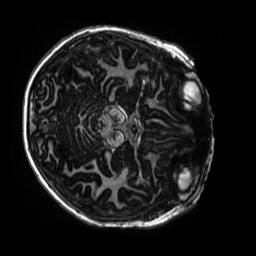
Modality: MP2RAGE
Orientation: axial
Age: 11
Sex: male
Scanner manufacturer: siemens
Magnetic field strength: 3 T
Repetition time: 4 s
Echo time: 0.00303 s